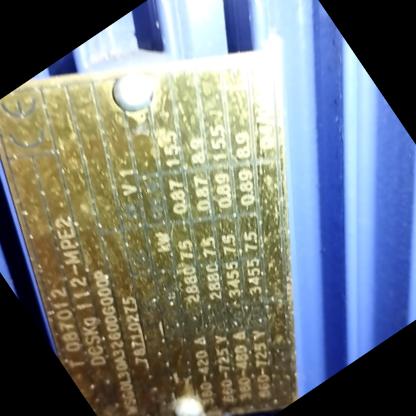
Klasa: tabliczka-znamionowa